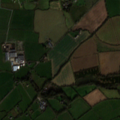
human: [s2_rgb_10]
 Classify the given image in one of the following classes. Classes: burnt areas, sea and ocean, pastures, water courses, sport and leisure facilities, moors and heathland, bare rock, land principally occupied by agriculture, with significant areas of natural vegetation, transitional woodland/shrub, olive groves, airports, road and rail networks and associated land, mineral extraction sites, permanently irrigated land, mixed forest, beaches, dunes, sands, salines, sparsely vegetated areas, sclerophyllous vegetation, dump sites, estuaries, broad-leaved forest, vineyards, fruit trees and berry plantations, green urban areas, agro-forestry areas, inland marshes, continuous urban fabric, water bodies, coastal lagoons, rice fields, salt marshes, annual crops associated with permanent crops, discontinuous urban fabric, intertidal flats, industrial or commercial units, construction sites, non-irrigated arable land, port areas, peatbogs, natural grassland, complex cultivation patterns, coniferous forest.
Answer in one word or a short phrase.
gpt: non-irrigated arable land, pastures